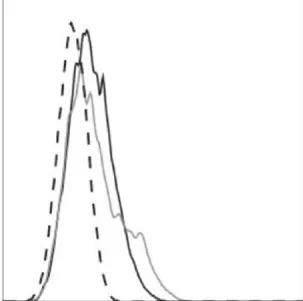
Phosphorylation of STAT1 and STAT5 in response to stimulus. Peripheral blood mononuclear cells from the patient and a healthy control were stimulated with IL-6 (25 ng/mL) . Cells were gated on CD4+. Or CD4.
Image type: pathology (immunostaining)